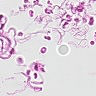
Metastatic tissue present: no